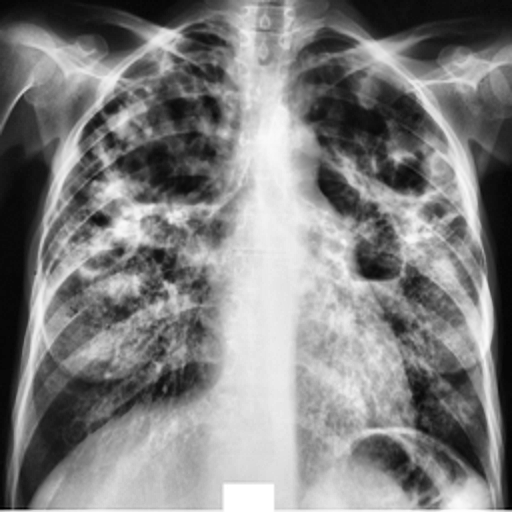
Finding: TUBERCULOSIS